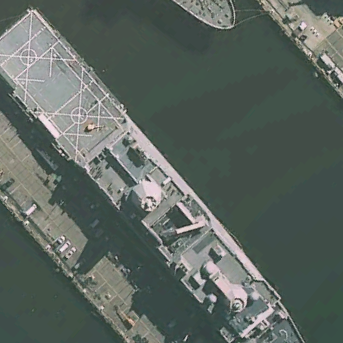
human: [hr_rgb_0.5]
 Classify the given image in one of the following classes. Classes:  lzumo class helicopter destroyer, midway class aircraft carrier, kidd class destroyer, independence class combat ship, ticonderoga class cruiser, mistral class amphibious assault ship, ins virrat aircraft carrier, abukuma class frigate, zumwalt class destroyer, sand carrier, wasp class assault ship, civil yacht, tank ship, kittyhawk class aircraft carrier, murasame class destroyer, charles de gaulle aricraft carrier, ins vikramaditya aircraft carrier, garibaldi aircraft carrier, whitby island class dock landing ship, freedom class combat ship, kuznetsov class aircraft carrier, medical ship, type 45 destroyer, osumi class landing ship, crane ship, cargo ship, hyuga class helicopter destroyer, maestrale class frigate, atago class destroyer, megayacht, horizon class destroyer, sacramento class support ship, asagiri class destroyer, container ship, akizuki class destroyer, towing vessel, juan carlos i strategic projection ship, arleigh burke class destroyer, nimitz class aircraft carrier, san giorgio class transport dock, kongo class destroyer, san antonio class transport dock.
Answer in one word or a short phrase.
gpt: San Antonio class transport dock